Interaction volume radius: 5 \u00c5
Interaction volume height: 15 \u00c5
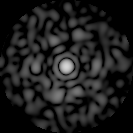
Disorder parameter: 0.8186